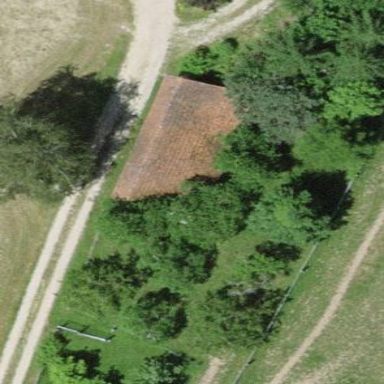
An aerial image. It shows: Garage.